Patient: sex M, age 75
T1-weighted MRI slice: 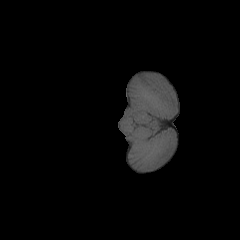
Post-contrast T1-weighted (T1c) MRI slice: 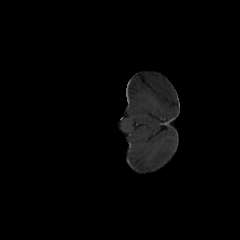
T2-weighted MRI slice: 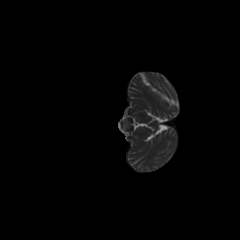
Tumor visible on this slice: no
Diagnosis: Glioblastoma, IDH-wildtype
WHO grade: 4